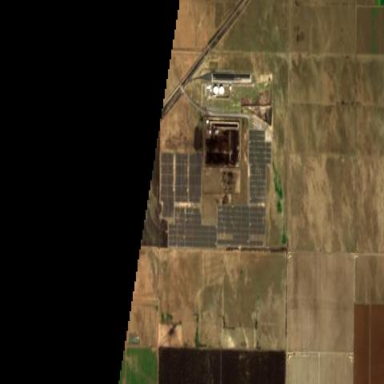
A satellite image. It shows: Solar power plant.